Question: Please help me with this array printing.
'''
[year_2014] => Array
(
[0] => Array
(
[amount] => 21960
[year] => 2014
[month] => 1
)
[1] => Array
(
[amount] => 25866
[year] => 2014
[month] => 2
)
[2] => Array
(
[amount] => 7840
[year] => 2014
[month] => 3
)
[3] => Array
(
[amount] => 424644
[year] => 2014
[month] => 5
)
[4] => Array
(
[amount] => 22052
[year] => 2014
[month] => 6
)
[5] => Array
(
[amount] => 28037
[year] => 2014
[month] => 7
)
)
'''
I need to echo in according to so the Output will be,
'''
21960, 25866, 7840, 0, 424644, 22052, 28037, 0, 0, 0, 0, 0
'''

That is if a month is not present then the value need to be zero,I need all the twelve month.
My dear Good Hearts please help me to get this result.
project is done in codeigniter , I have messed with some for, foreach but it's not working.
Thank you.
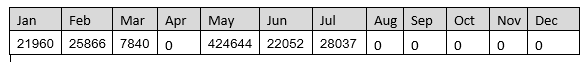
Answer: Just try with:
'''
$output = array_fill(0, 12, 0);
array_map(function ($item) use (&$output) {
$output[$item['month'] - 1] = $item['amount'];
}, $input['year_2014']);
'''
or with simple 'foreach':
'''
$output = array_fill(0, 12, 0);
foreach ($input['year_2014'] as $item) {
$output[$item['month'] - 1] = $item['amount'];
}
'''
Output:
'''
array (size=12)
0 => int 21960
1 => int 25866
2 => int 7840
3 => int 0
4 => int 424644
5 => int 22052
6 => int 28037
7 => int 0
8 => int 0
9 => int 0
10 => int 0
11 => int 0
'''
Explanation:
'array_fill' creates an array with 12 elements filled with '0' values.
'foreach' loops over 'year_2014' data arrays and sets item's amounts to the 'month - 1' position.
'array_map' does the same as 'foreach' and can be an overkill here, but also works well.